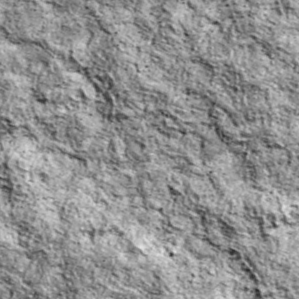
Label: non_frost